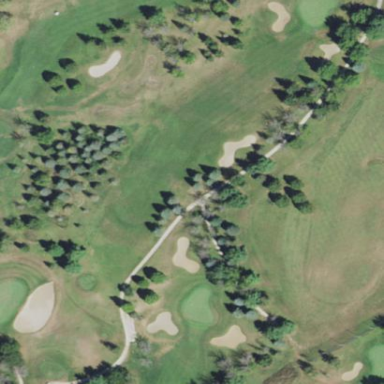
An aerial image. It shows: Golf fairway surrounded by grass.